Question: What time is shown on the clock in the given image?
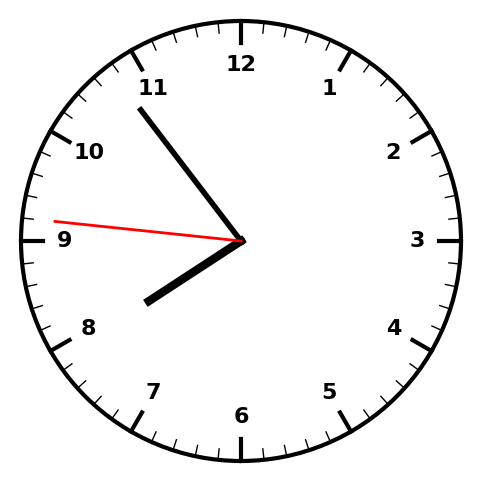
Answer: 07:53:46